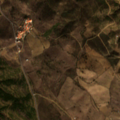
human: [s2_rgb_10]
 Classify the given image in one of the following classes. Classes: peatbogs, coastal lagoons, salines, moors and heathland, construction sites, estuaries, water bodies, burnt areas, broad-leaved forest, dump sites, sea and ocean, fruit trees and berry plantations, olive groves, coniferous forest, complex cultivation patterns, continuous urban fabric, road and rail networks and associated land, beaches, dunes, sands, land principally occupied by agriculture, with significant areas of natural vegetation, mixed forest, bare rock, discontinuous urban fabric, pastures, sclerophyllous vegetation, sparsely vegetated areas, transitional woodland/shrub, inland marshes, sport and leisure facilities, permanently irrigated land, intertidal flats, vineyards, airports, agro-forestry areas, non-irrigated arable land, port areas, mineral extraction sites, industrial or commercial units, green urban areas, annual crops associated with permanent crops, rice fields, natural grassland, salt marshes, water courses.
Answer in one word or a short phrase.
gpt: non-irrigated arable land, fruit trees and berry plantations, annual crops associated with permanent crops, land principally occupied by agriculture, with significant areas of natural vegetation, transitional woodland/shrub